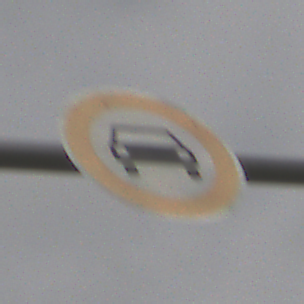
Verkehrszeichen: VerbotKraftwagen
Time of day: MorningAfternoon
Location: Outdoor (Suburban)
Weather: Overcast
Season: NotSpecified
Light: Natural